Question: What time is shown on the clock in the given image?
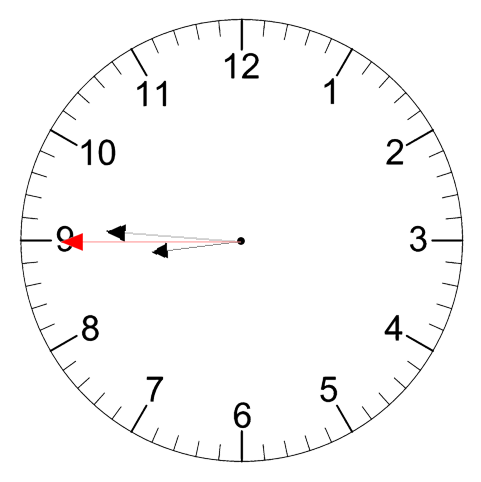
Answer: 08:45:45